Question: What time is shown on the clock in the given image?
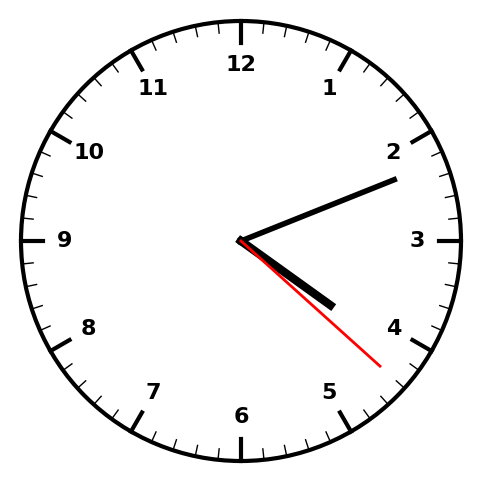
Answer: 04:11:22